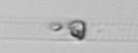
Label: Dactyliosolen_blavyanus